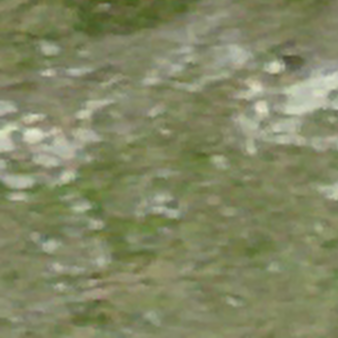
Label: other